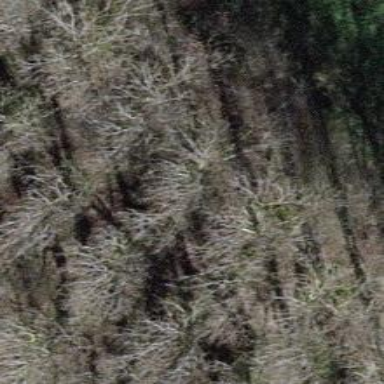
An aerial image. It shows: Row of trees in natural setting.